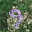
Label: 9